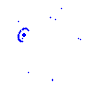
Particle: proton